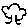
Label: tree